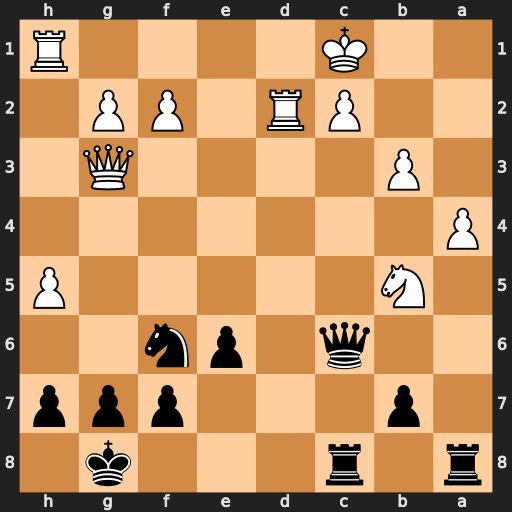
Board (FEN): r1r3k1/1p3ppp/2q1pn2/1N5P/P7/1P4Q1/2PR1PP1/2K4R
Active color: b
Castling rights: -
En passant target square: -
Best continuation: Ne4 Qe3 Nxd2